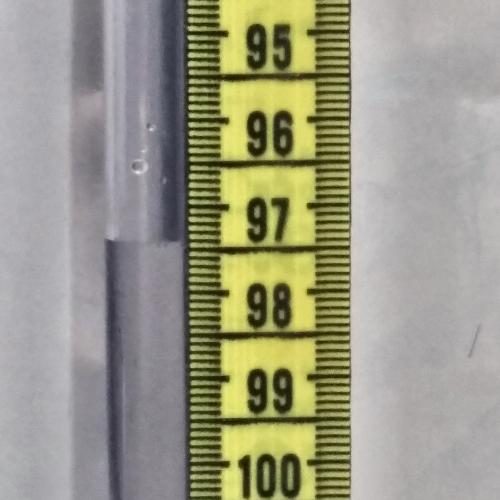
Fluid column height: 97.4 cm